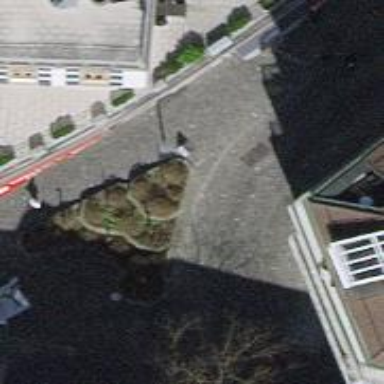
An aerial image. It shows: Pedestrian road with sett surface.